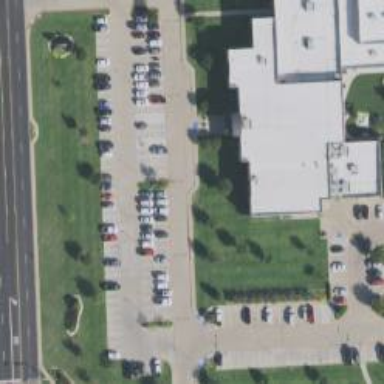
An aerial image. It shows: Parking space.